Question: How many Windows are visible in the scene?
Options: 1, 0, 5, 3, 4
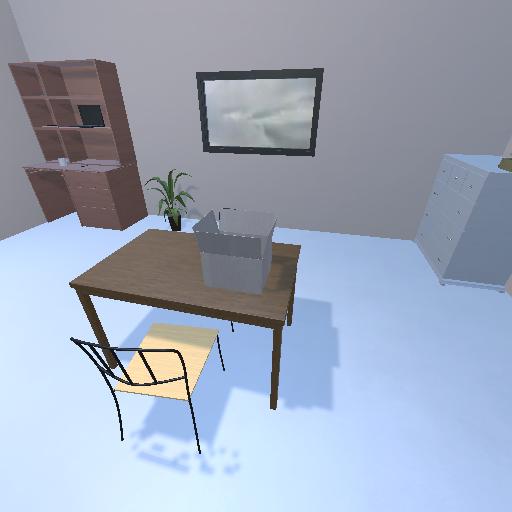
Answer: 1